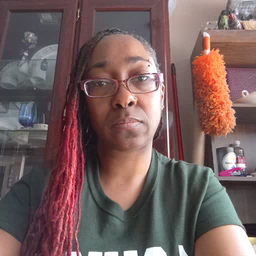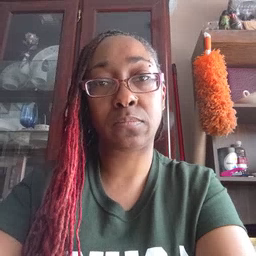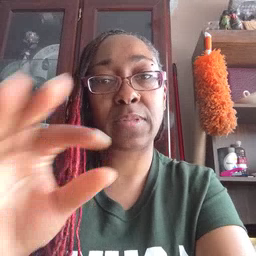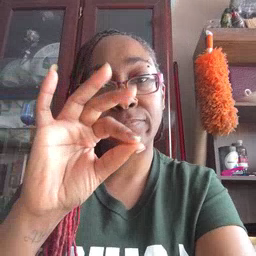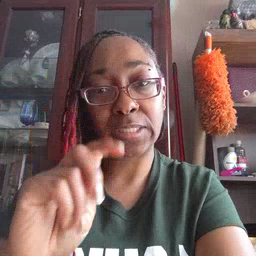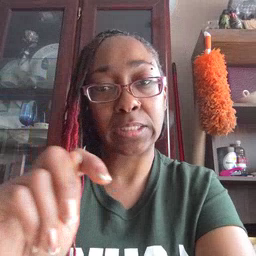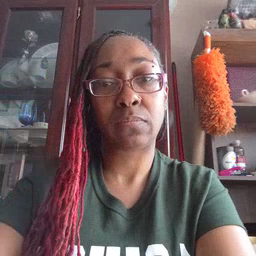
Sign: feet